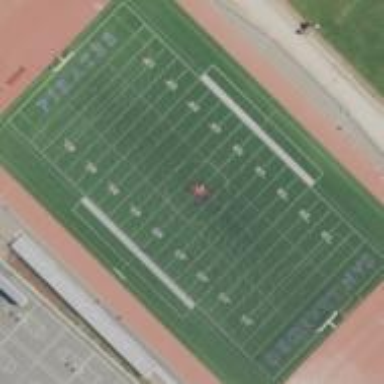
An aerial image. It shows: Pitch for American football.